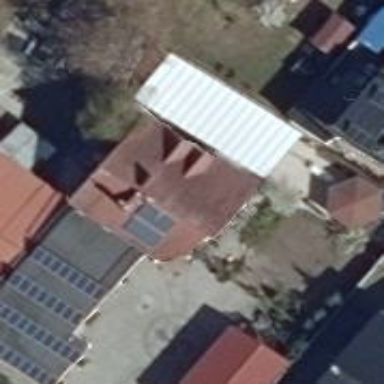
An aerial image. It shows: Service building.